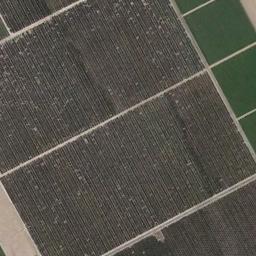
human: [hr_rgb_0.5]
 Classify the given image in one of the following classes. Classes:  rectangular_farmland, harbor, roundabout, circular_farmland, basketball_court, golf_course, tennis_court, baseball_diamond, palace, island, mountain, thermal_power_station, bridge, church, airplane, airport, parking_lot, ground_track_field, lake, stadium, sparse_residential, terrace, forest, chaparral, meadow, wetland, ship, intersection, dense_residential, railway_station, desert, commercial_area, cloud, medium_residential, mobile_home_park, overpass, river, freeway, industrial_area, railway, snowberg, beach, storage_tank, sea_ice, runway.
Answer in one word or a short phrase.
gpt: rectangular_farmland